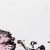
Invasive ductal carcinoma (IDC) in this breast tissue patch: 0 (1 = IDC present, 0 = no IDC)